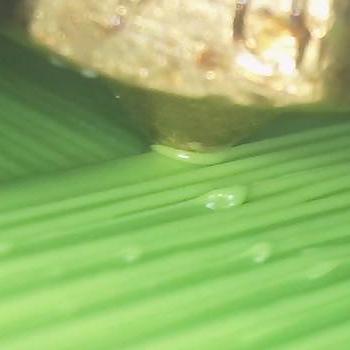
Flow rate: 158%